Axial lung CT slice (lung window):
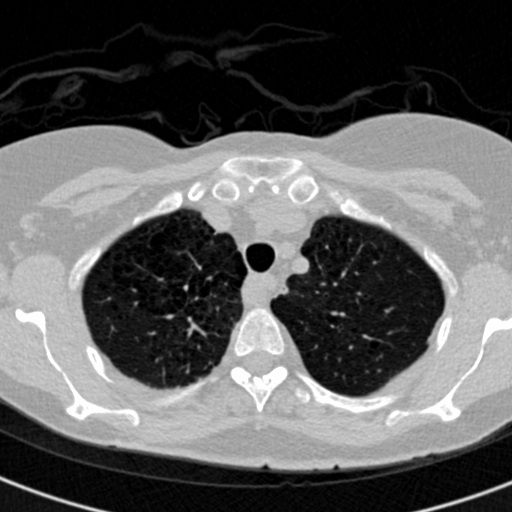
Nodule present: no